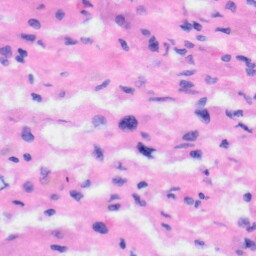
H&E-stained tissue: Liver